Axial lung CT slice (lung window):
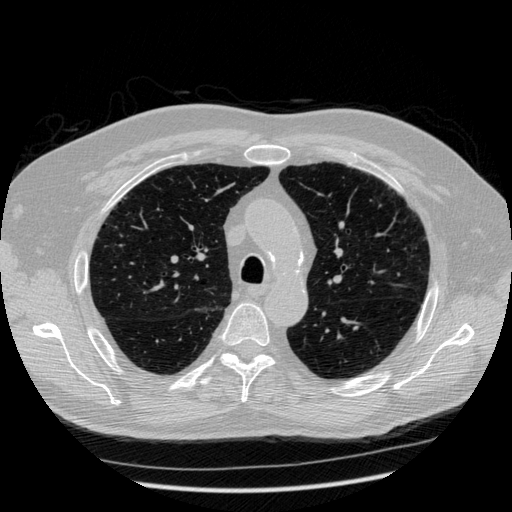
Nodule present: no